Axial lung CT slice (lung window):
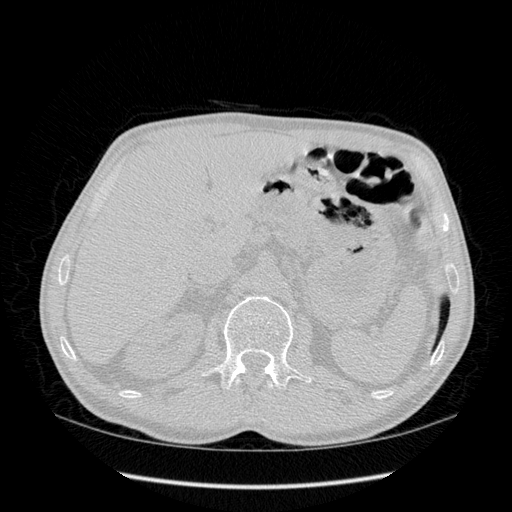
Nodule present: no